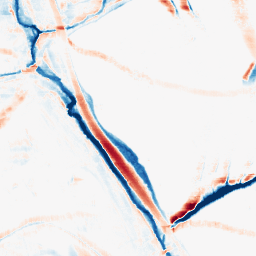
Category: morphological
Decomposition family: morphological_rect
Decomposition parameters: operation: average
width: 20
height: 10
Upsampling method: sinc_hamming
Upsampling parameters: scale: 8
kernel_size: 16
Upsampling scale: 8